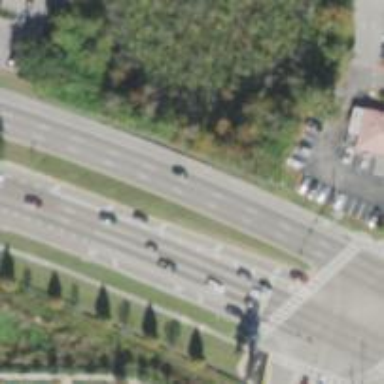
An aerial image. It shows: Asphalt road with primary link designation.